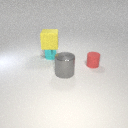
small red rubber cylinder in front of small cyan metal cylinder